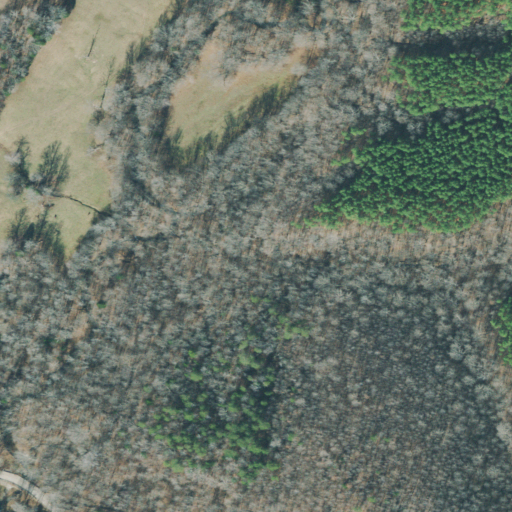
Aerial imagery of valley in Tennessee named Swamp Hollow containing deciduous forest, pasture, evergreen forest, mixed forest, and open development